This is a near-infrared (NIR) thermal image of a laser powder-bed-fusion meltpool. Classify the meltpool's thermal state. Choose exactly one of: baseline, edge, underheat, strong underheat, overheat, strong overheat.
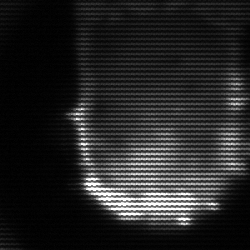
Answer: baseline